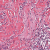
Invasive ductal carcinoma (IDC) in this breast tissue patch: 0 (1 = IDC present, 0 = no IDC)